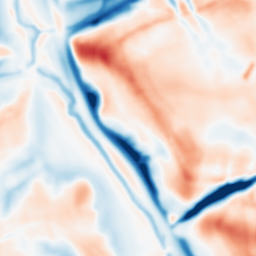
Category: multiscale
Decomposition family: dog_multiscale
Decomposition parameters: sigma_ratio: 1.6
n_scales: 4
base_sigma: 2
Upsampling method: sinc_hamming
Upsampling parameters: scale: 2
kernel_size: 4
Upsampling scale: 2